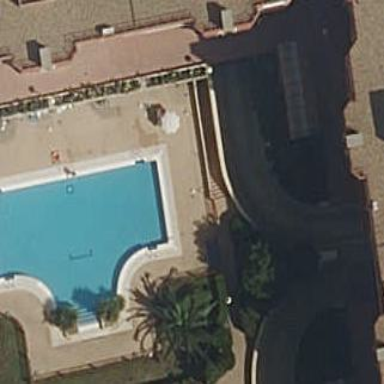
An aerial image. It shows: Swimming pool located in leisure land.